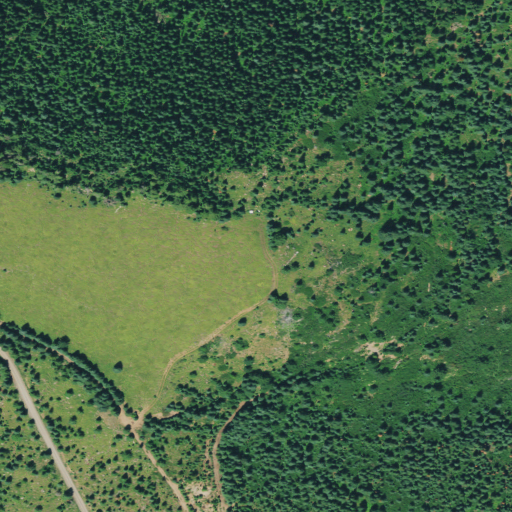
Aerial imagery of mountain in Oregon named Warner Mountain containing evergreen forest and shrub